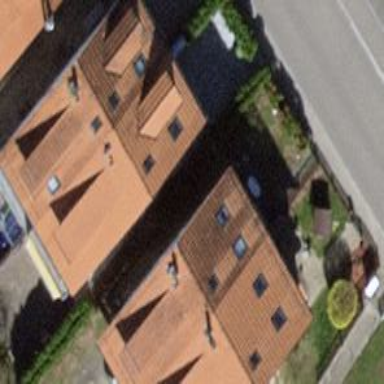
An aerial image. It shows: Saltbox-shaped roof house.